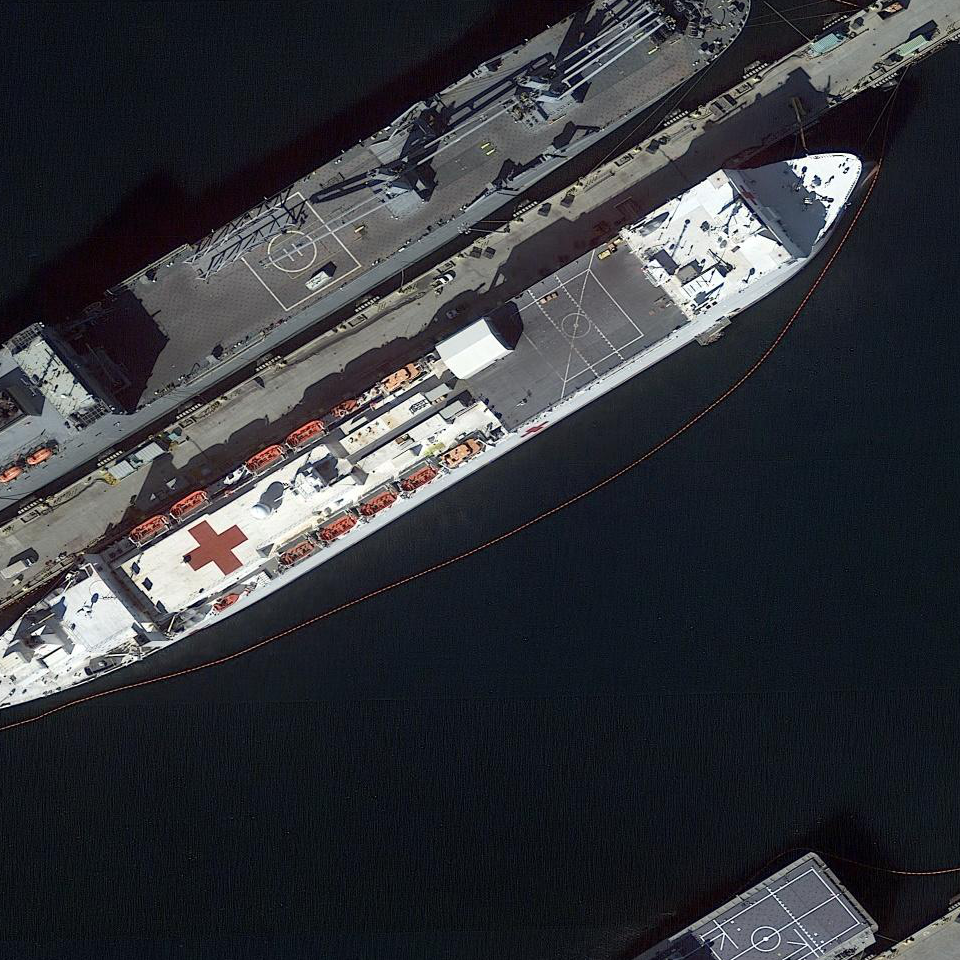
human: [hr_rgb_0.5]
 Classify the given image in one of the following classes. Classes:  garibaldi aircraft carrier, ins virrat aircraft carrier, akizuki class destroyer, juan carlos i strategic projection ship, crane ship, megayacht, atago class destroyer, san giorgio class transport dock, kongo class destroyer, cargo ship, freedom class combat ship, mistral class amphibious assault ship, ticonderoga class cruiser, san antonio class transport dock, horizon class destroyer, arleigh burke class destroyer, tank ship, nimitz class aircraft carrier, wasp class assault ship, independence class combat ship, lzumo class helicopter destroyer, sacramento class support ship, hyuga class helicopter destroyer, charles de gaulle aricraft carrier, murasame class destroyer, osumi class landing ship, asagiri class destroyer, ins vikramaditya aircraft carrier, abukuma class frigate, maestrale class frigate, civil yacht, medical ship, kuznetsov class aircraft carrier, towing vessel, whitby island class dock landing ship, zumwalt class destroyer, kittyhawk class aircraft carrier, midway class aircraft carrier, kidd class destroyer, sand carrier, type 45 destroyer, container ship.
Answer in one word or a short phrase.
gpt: Medical ship